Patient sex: F
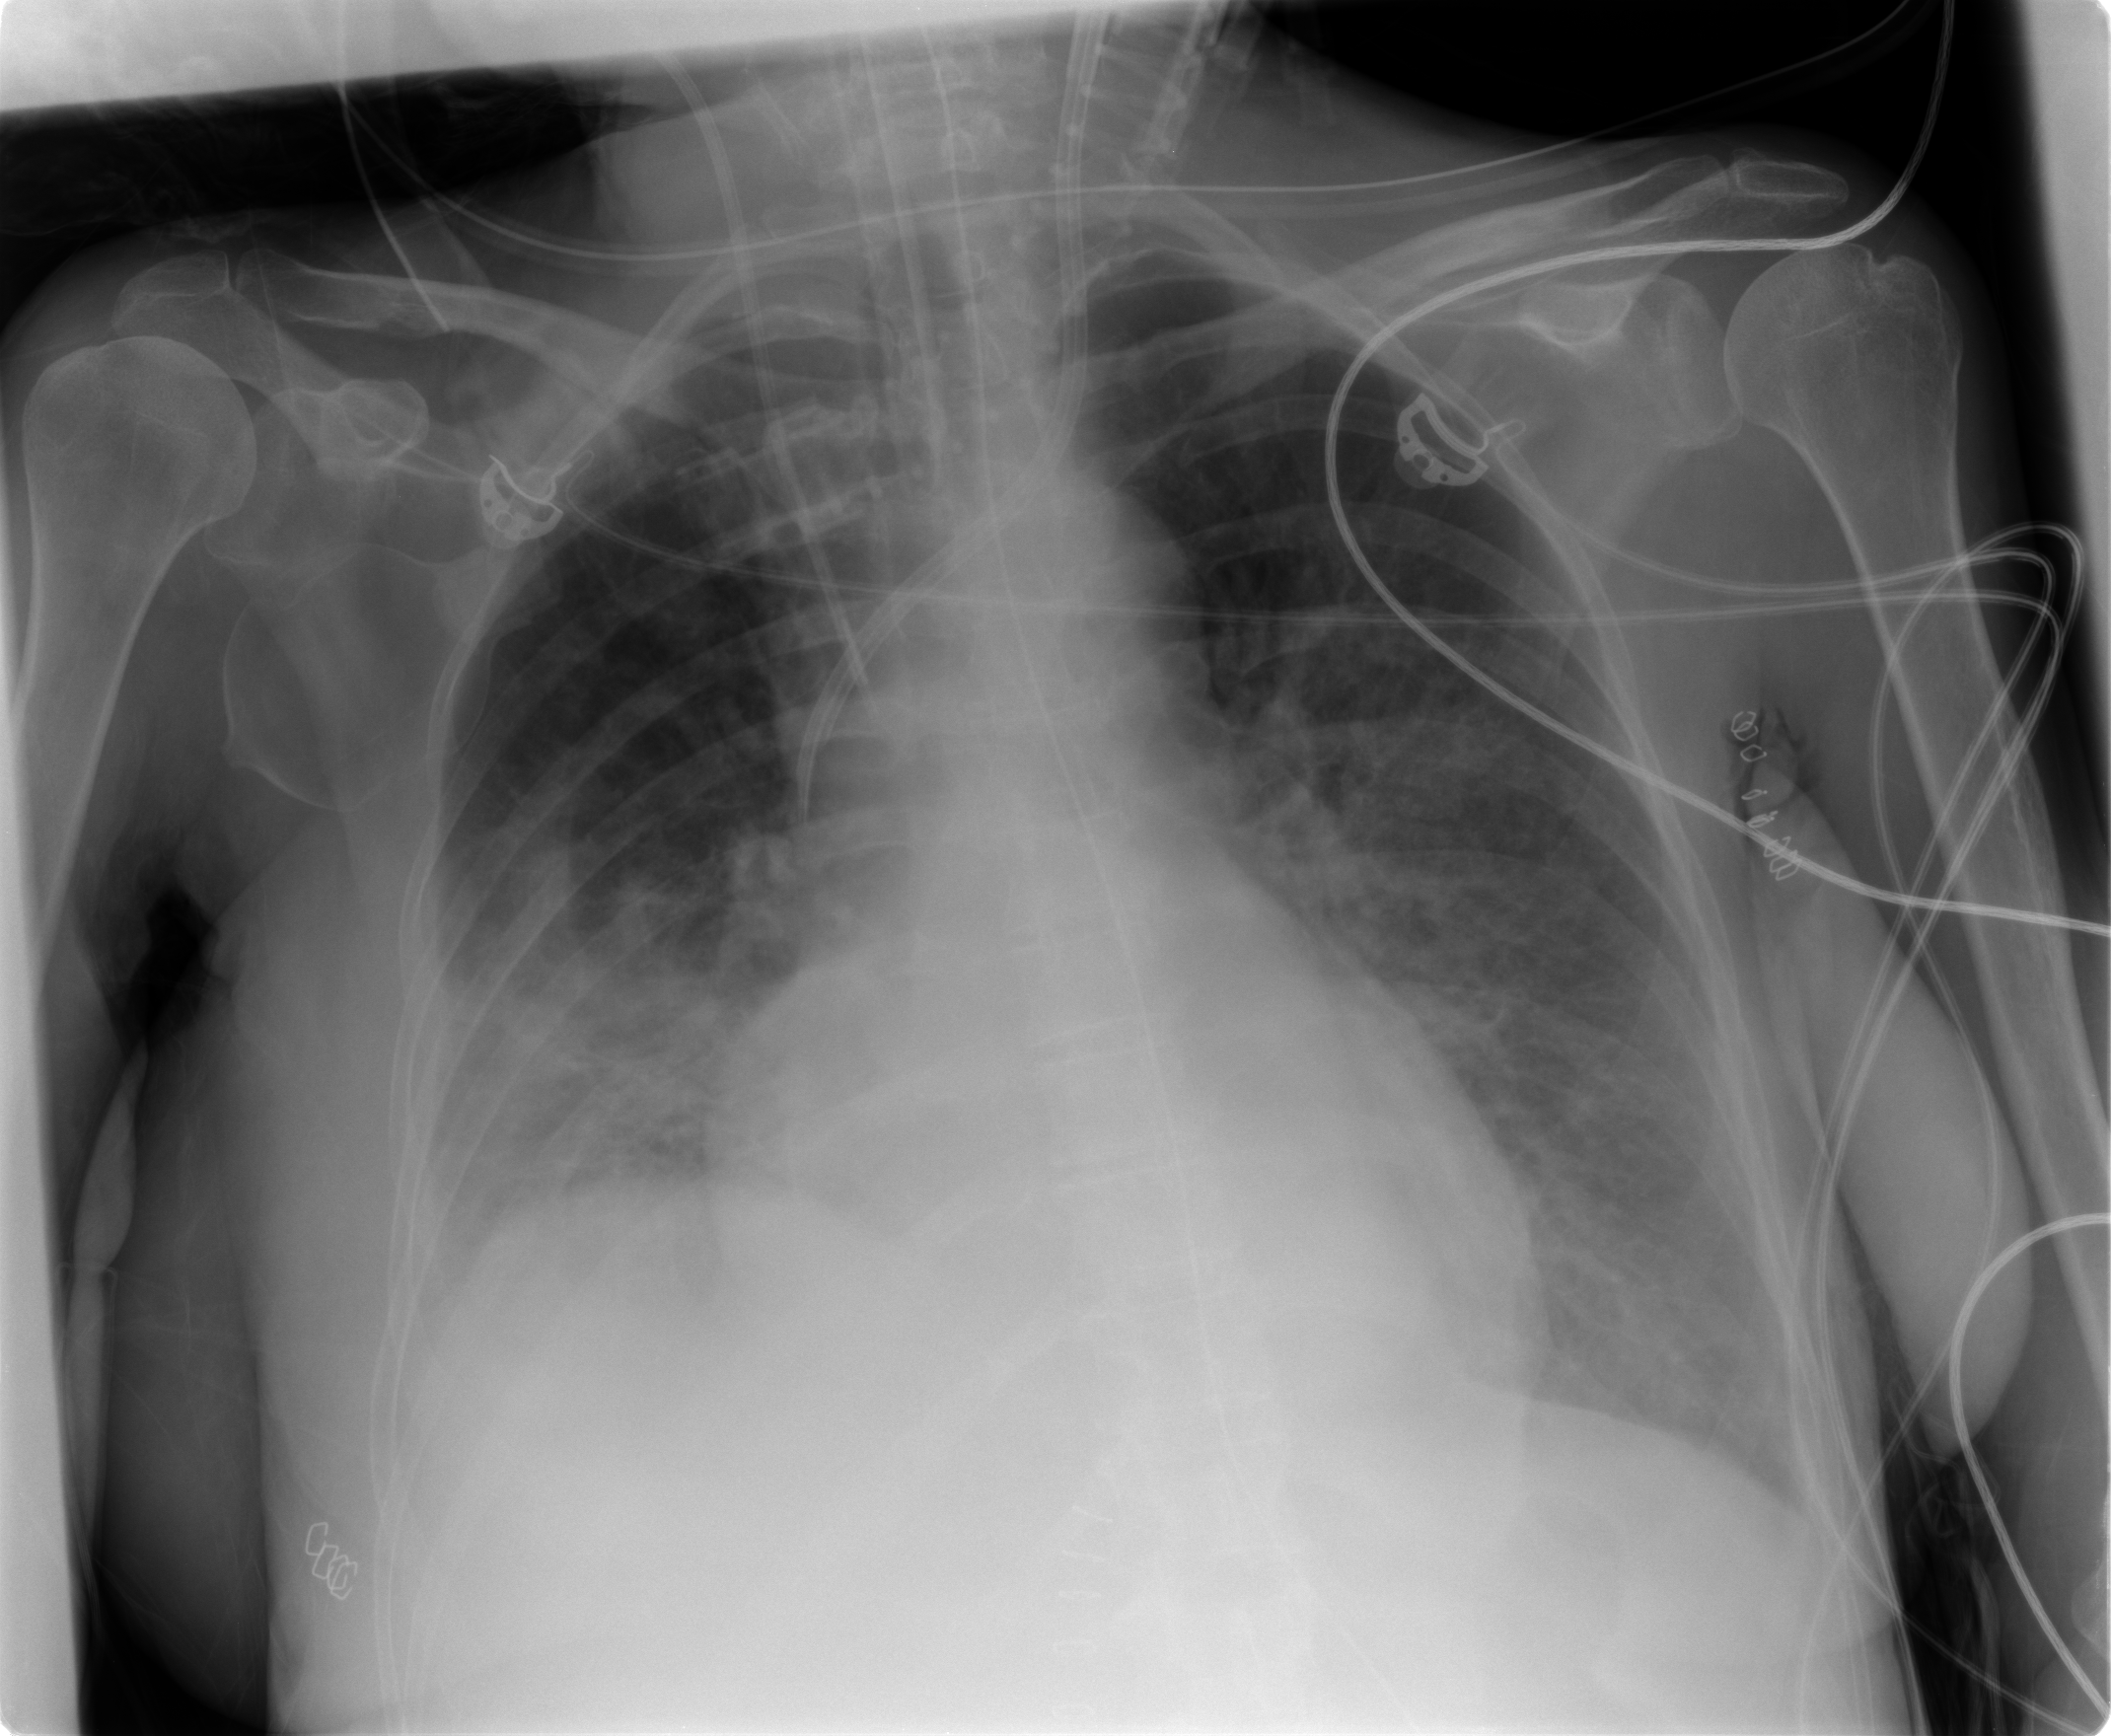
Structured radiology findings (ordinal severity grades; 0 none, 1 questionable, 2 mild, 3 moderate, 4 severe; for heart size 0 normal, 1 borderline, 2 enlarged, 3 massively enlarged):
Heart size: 1
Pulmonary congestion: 0
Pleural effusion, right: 1
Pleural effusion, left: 1
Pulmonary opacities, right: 3
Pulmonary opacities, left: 2
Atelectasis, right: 2
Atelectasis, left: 2